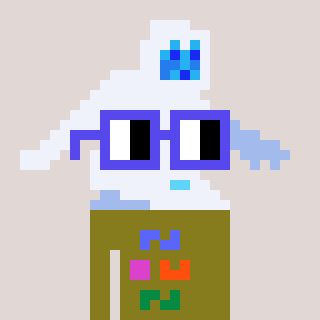
a pixel art character with square blue glasses, a yeti-shaped head and a gunk-colored body on a warm background